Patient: sex M, age 52
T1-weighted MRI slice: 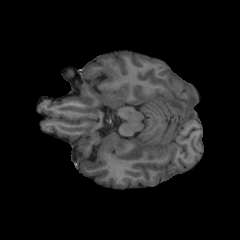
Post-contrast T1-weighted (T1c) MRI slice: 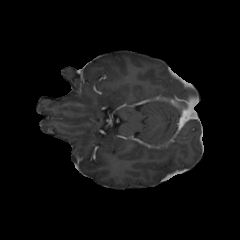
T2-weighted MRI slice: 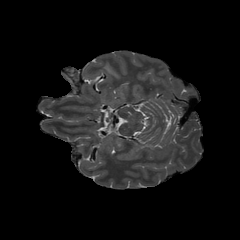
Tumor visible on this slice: yes
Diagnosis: Glioblastoma, IDH-wildtype
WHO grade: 4